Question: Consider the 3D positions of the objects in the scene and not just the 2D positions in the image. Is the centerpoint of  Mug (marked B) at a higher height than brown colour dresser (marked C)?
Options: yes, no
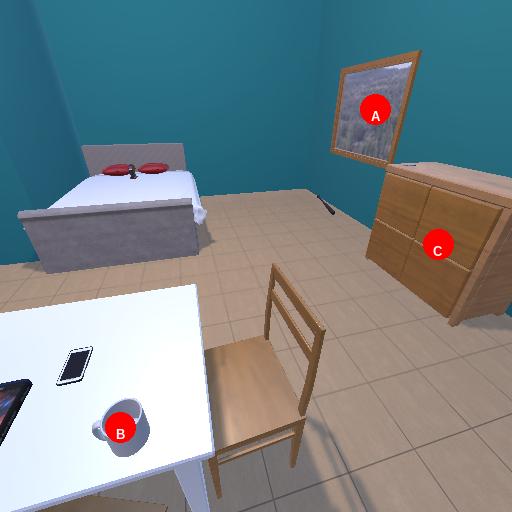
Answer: yes